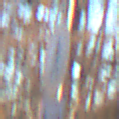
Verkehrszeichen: VerbotFussgaenger
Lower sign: RichtungsangabeDurchPfeile6
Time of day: SunriseSunset
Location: Outdoor (Nature)
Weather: Clear
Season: Autumn
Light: Natural